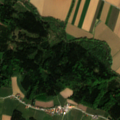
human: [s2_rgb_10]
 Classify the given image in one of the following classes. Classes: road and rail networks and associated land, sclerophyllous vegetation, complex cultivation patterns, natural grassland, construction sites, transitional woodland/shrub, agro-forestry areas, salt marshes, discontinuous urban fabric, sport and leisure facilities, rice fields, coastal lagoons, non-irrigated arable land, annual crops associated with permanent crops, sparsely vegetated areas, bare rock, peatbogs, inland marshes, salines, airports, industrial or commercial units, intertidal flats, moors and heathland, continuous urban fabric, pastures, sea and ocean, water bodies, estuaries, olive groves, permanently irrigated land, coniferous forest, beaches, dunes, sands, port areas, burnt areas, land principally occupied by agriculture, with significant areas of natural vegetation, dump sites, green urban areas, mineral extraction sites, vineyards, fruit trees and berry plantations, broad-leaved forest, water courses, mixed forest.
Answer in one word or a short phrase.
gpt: non-irrigated arable land, complex cultivation patterns, mixed forest